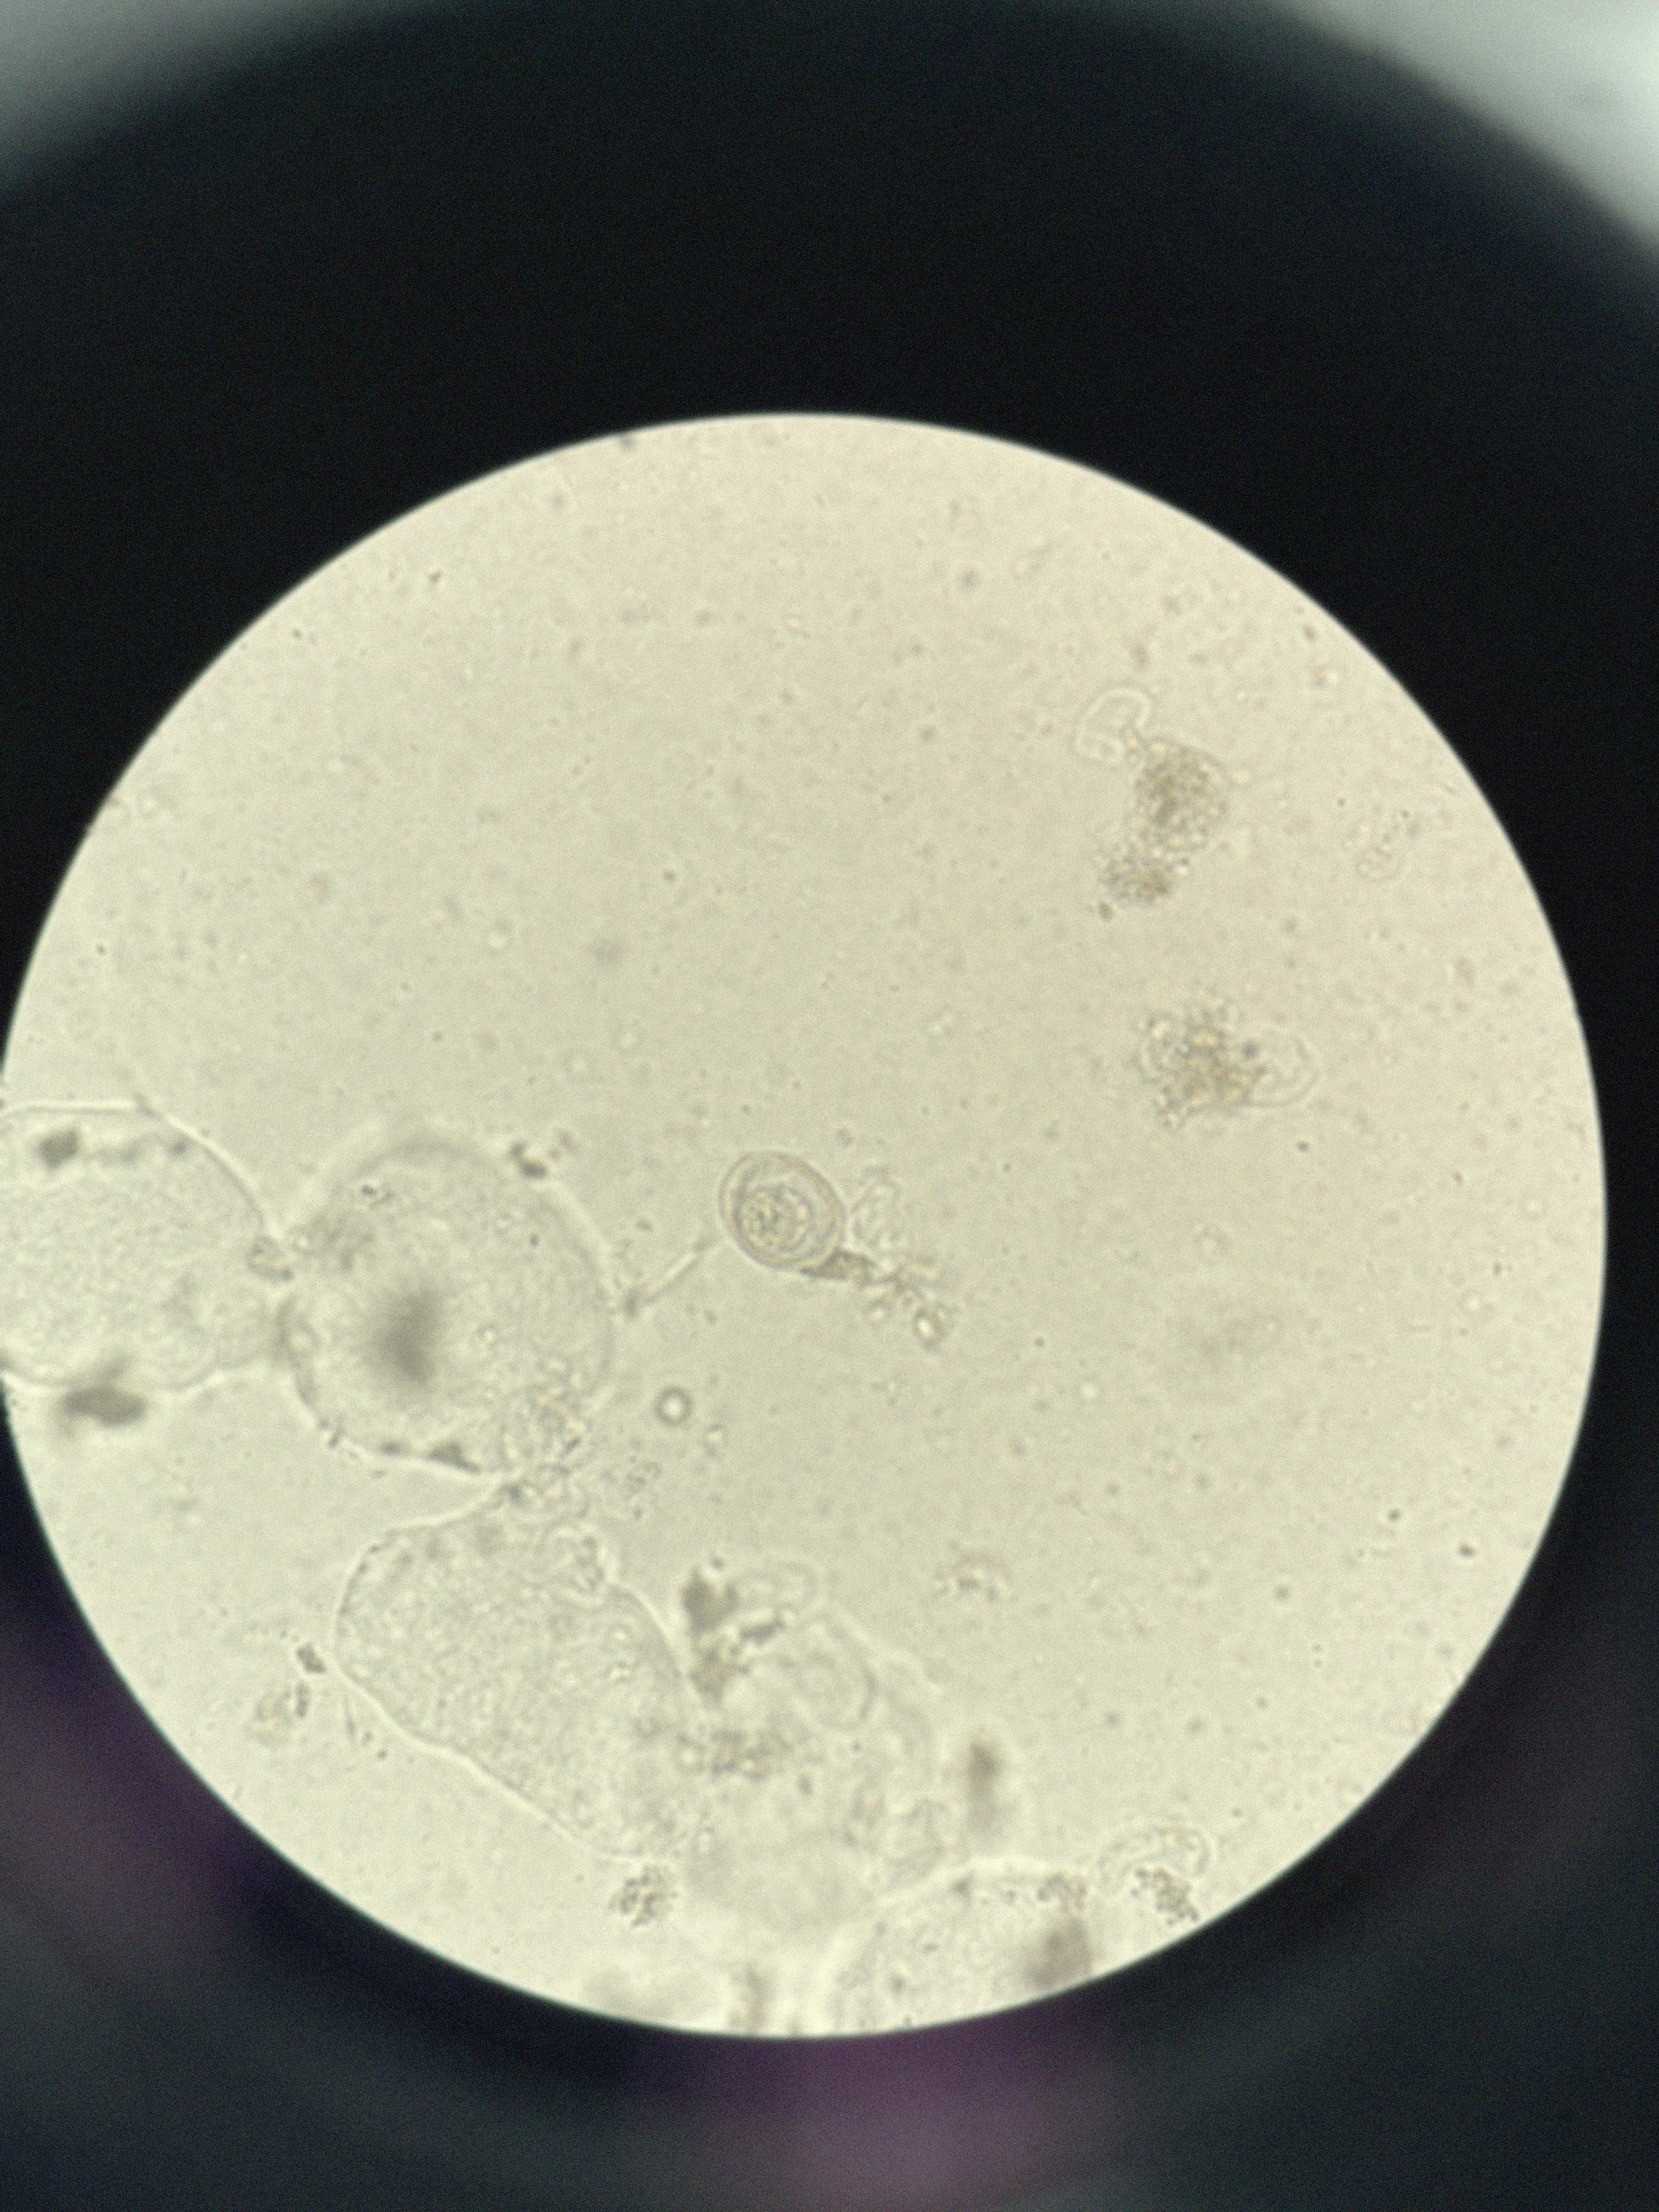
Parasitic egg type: Hymenolepis nana